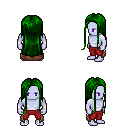
a pixel art fantasy rpg character, male body template, dark elf, purple skin, brown cape, red pants, green extra-long hairstyle, four views (front, back, left, right), 2x2 character sprite sheet, small pixel art, hard edges, no anti-aliasing